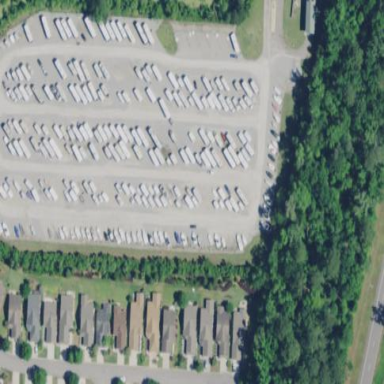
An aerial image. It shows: RV storage facility.